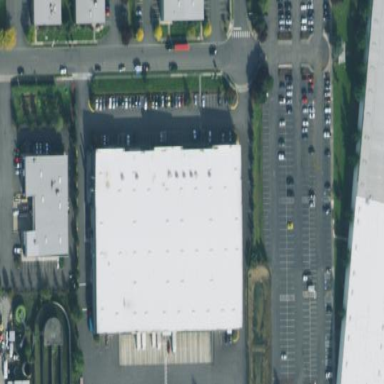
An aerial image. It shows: Warehouse building.